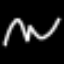
Label: squiggle